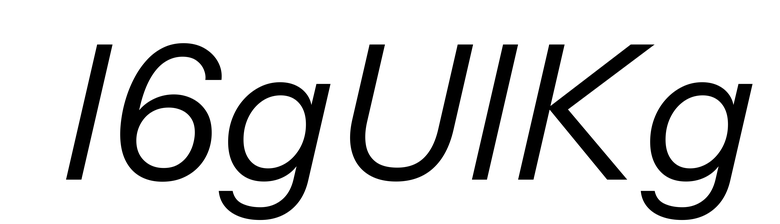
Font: InstrumentSans-Italic_Italic